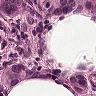
Metastatic tissue present: yes